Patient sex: M
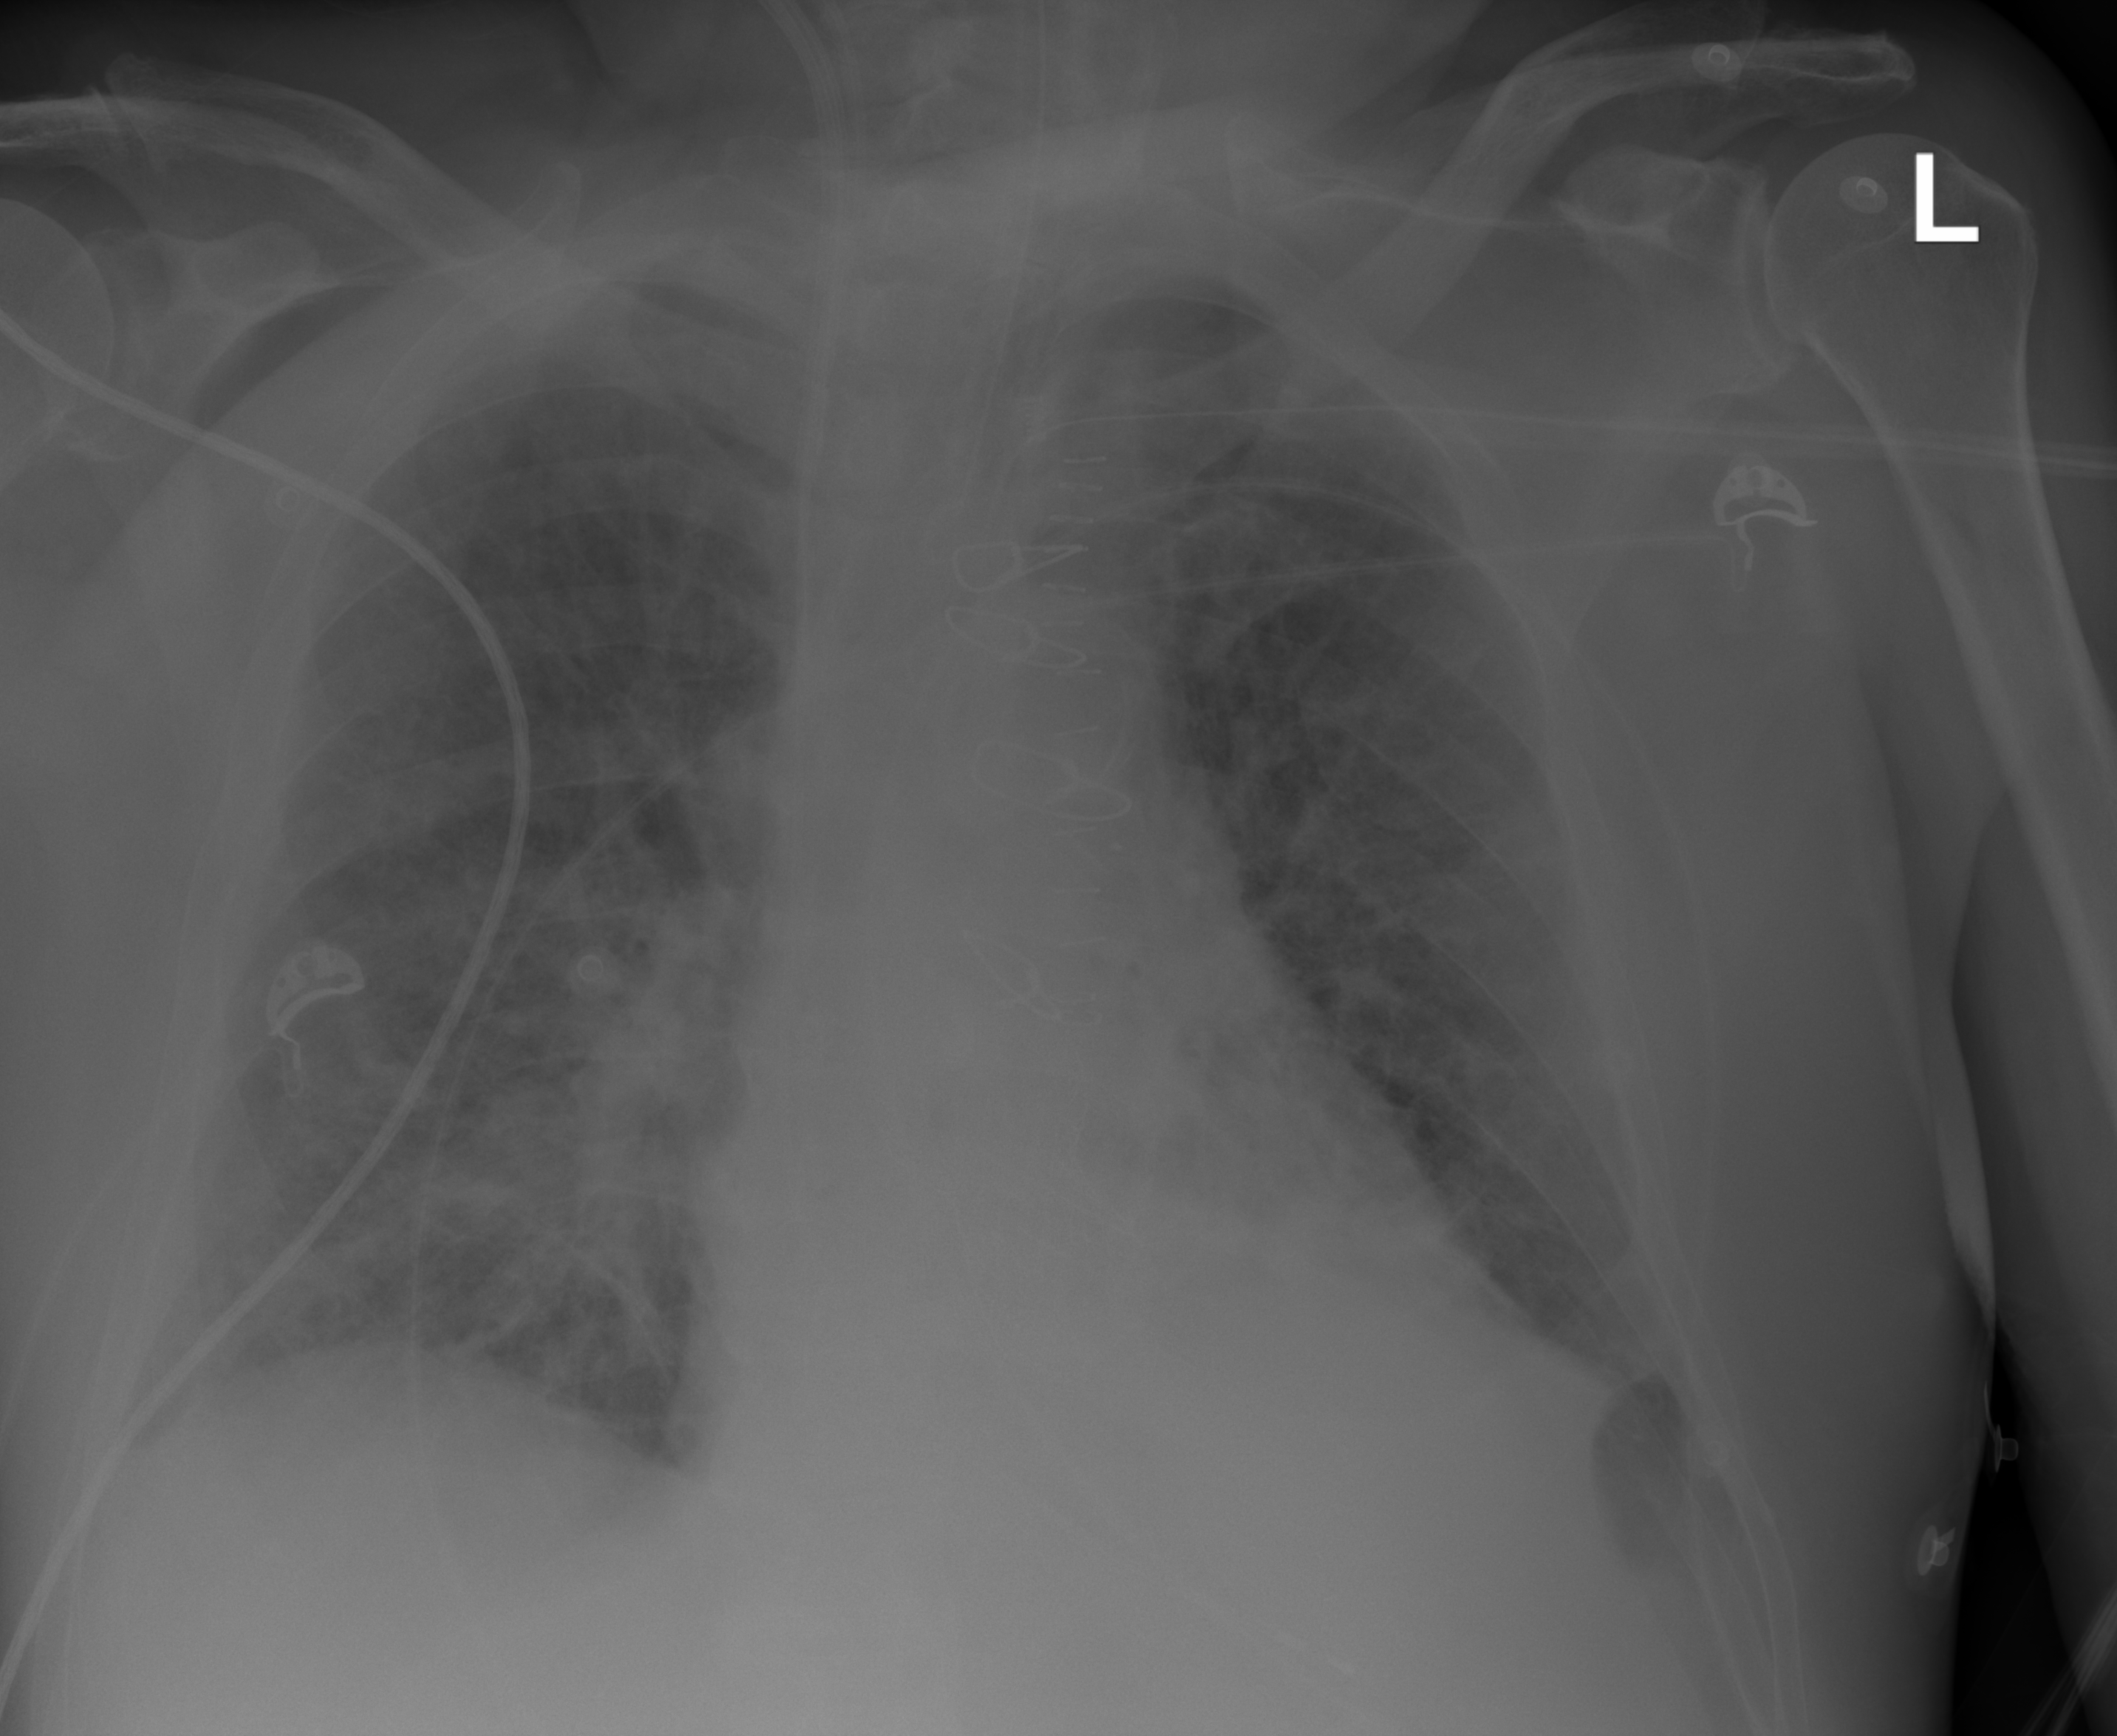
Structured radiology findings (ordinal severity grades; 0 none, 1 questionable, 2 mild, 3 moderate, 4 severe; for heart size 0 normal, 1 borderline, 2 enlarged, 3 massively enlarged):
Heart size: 0
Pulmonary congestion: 2
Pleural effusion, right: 0
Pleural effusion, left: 0
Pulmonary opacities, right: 0
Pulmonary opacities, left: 0
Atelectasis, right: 0
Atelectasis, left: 0